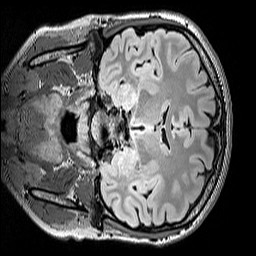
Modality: FLAIR
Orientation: coronal
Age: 14
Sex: female
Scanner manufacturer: siemens
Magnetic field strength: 3 T
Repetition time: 5 s
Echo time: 0.388 s